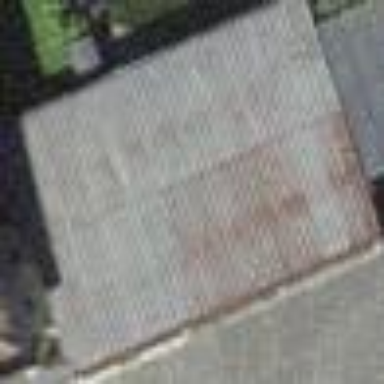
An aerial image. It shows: Group of garages.